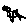
Label: bird